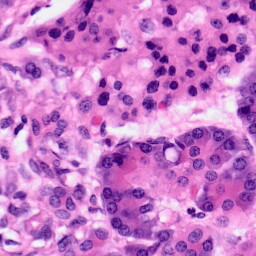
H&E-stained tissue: Pancreatic